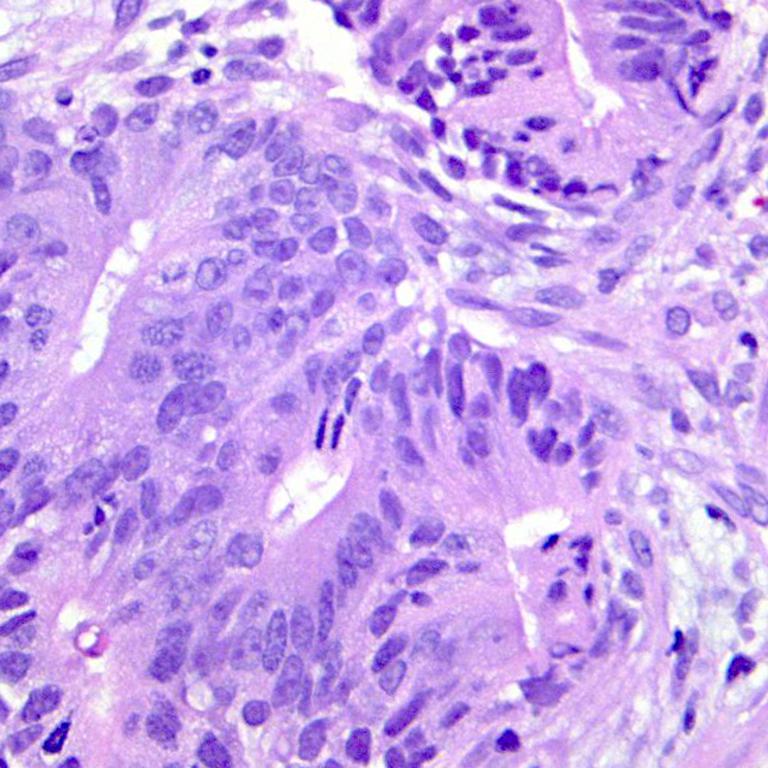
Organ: colon
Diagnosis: adenocarcinomas